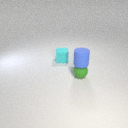
small green rubber sphere in front of small cyan rubber cube